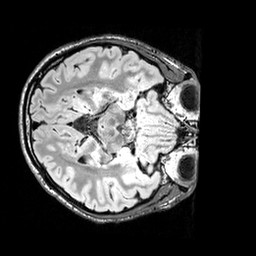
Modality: FLAIR
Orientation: axial
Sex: male
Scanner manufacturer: siemens
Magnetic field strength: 3 T
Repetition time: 5 s
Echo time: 0.395 s